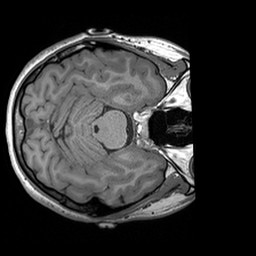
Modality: T1w
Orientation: axial
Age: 27
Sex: female
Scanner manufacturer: siemens
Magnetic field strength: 3 T
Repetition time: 1.6 s
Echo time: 0.00236 s